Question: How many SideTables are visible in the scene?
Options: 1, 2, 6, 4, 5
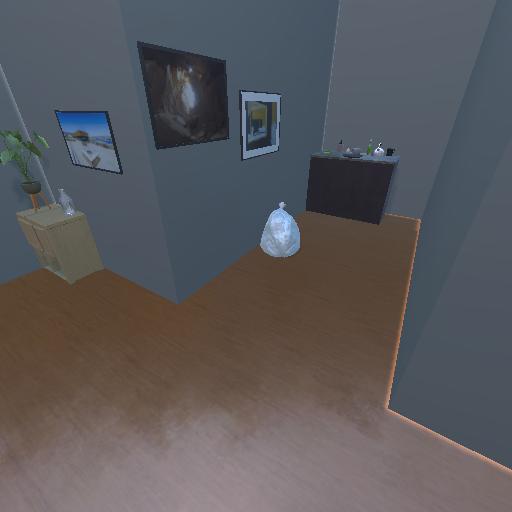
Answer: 1